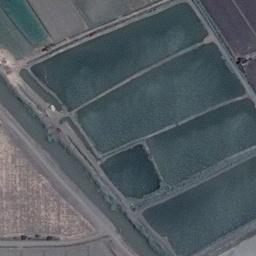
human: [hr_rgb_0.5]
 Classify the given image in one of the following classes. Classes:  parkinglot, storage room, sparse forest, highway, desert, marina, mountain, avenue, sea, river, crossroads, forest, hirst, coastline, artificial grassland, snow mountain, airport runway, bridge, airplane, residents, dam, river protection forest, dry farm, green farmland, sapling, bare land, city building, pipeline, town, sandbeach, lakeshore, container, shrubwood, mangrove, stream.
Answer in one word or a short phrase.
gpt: green farmland